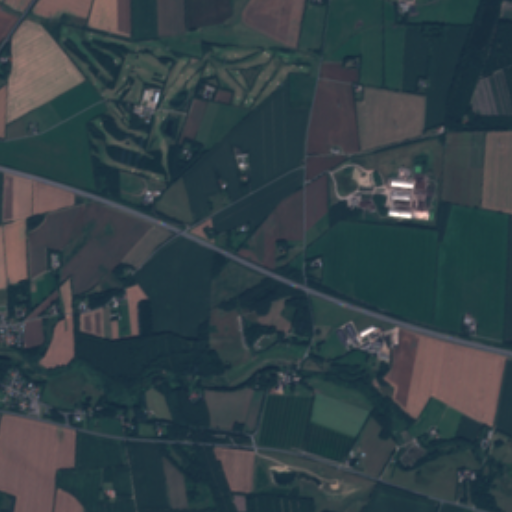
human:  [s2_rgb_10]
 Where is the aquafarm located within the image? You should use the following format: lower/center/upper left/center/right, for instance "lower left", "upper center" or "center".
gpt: The aquafarm is located in the lower right of the image.
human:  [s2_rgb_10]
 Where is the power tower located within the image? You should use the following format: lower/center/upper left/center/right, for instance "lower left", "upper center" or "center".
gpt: The power tower is located in the upper of the image.
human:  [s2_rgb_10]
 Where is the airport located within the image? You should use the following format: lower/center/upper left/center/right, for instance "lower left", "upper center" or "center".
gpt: There is no airport in the image.